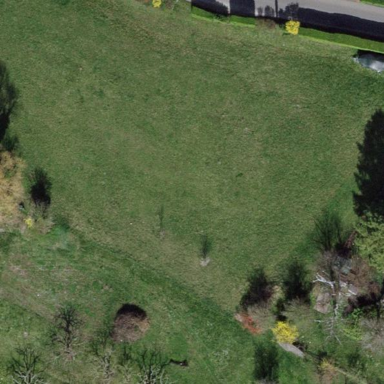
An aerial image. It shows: Area covered with grass.